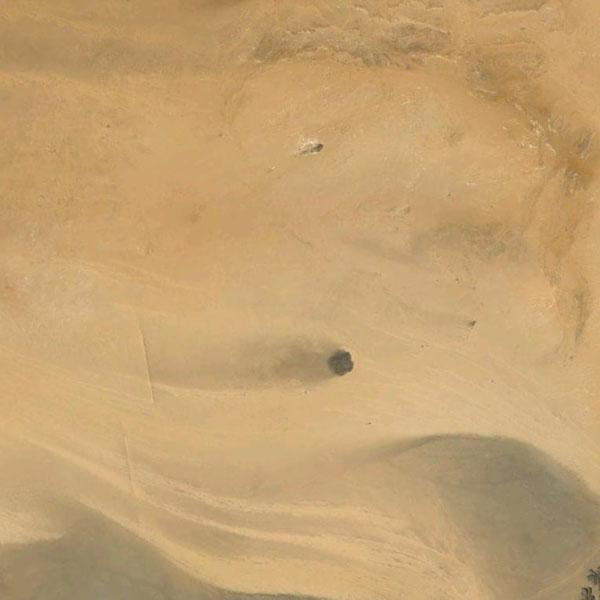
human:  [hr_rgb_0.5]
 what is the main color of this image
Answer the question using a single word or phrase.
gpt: yellow